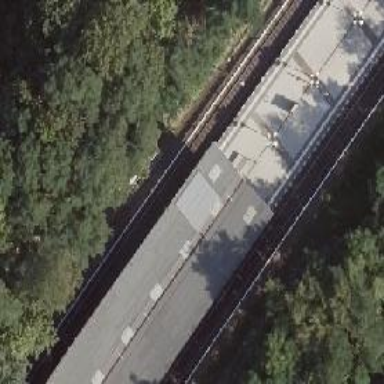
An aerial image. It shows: Close-up of railway platform edge.